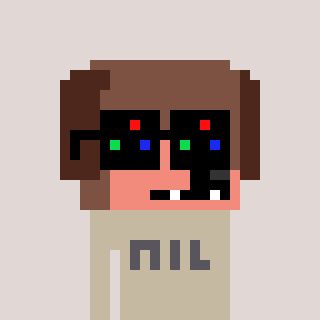
a pixel art character with square black sunglasses, a dog-shaped head and a bege-colored body on a warm background